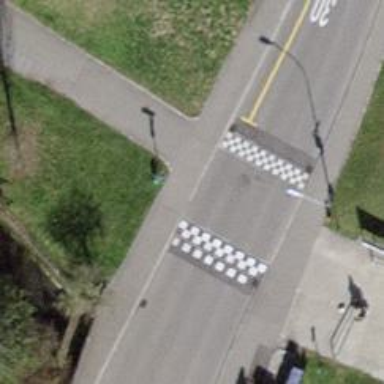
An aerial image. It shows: Unmarked crossing with traffic calming table.